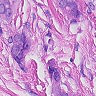
Metastatic tissue present: yes